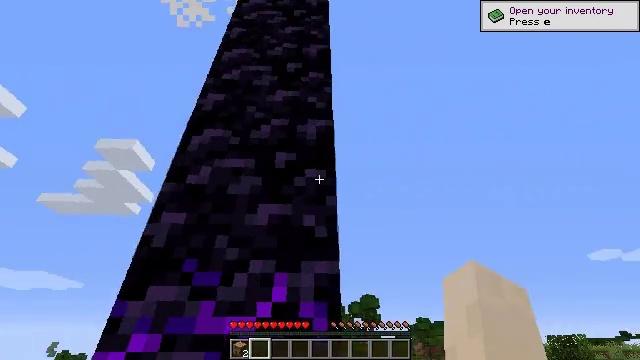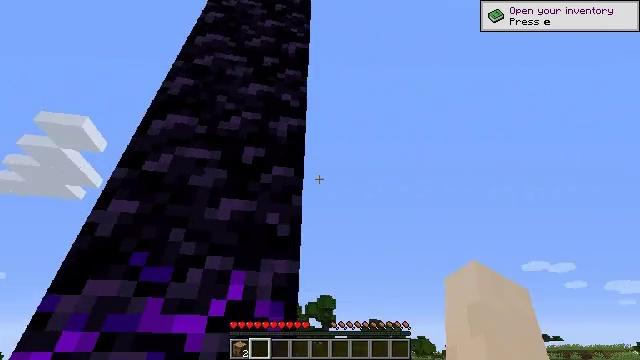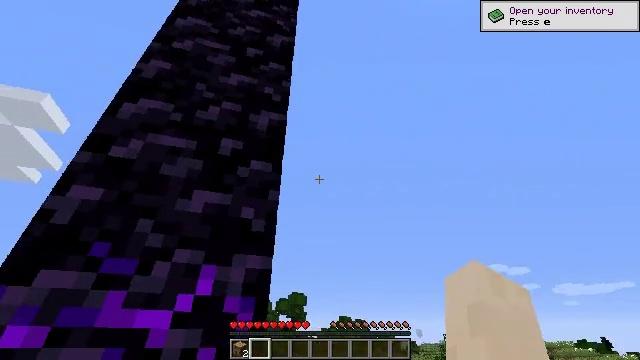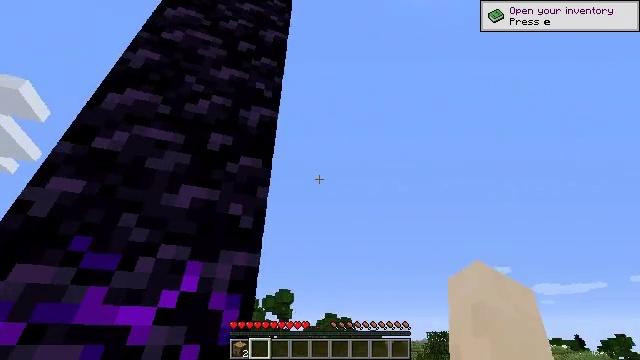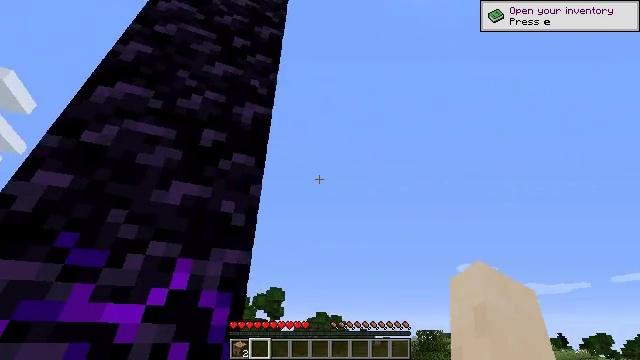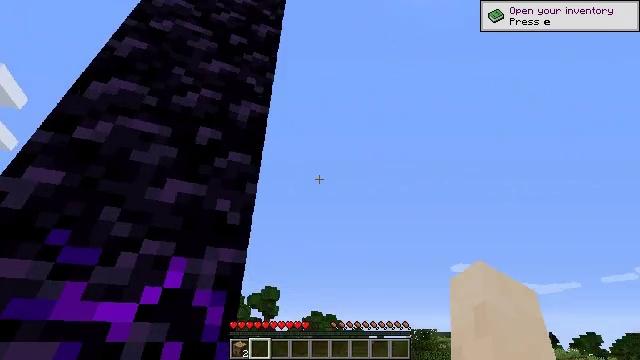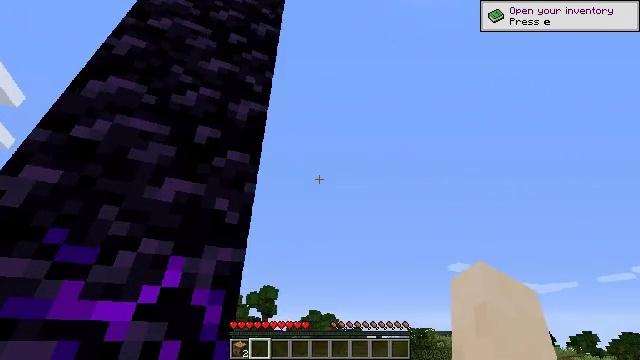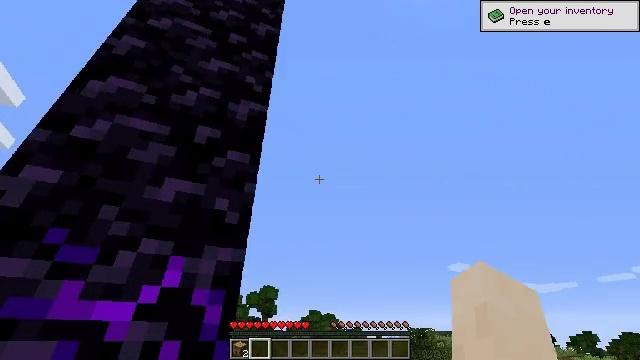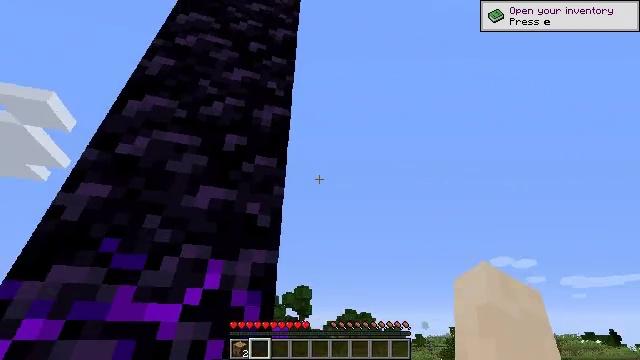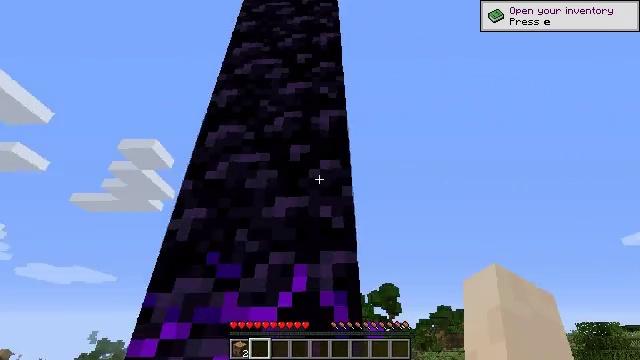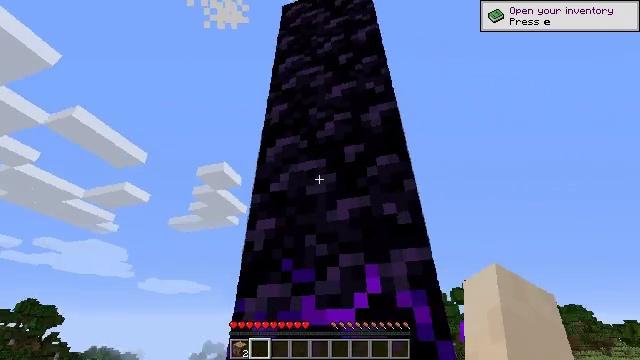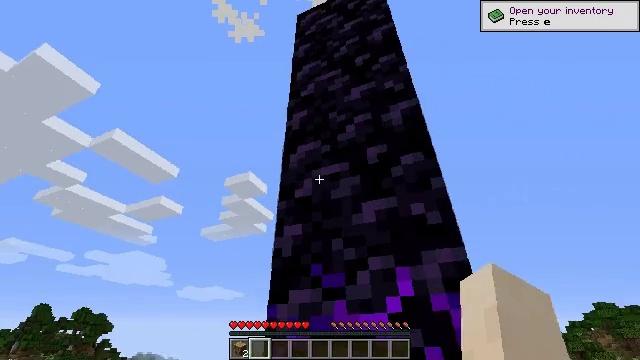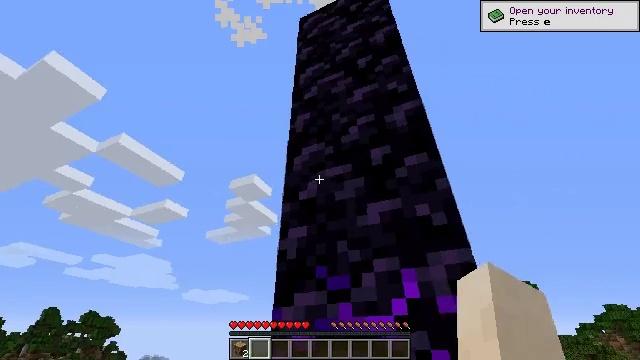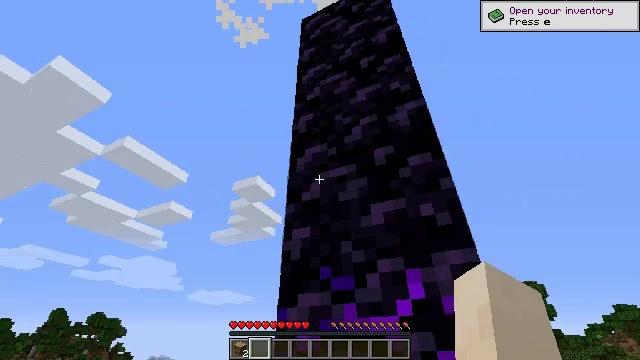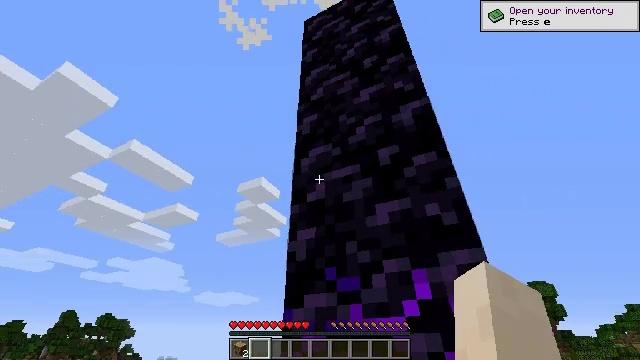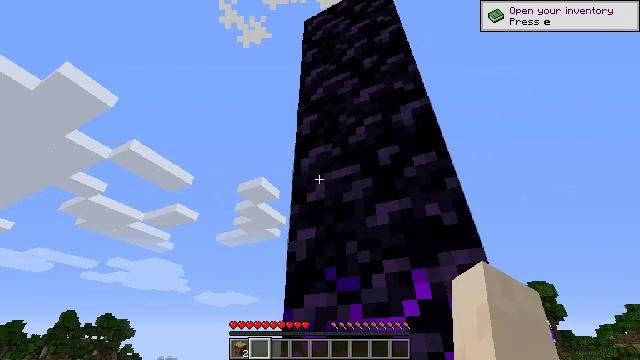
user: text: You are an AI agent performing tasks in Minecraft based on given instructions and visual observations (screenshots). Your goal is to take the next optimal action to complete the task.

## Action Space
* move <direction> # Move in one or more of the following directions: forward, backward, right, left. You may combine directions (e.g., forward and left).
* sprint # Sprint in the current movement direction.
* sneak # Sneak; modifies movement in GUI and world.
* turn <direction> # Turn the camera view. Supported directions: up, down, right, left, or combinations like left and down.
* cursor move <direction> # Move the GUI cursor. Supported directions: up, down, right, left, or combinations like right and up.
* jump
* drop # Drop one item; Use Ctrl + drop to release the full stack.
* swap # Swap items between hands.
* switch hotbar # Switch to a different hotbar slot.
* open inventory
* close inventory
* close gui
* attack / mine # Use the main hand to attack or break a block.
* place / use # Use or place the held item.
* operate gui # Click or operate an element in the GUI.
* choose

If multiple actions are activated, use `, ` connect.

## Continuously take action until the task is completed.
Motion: motion action
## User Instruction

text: Mine magma blocks for light and decoration.
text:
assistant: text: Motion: turn right
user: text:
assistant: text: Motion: turn right
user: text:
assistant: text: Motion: turn right
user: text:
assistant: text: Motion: turn right
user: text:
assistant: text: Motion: turn right
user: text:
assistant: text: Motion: no_op
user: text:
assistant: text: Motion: no_op
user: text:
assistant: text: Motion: turn left
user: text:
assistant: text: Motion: turn left
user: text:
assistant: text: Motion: turn left
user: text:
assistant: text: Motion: turn left
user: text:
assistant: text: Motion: turn left
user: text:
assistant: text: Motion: no_op
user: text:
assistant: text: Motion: turn left
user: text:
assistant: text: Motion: no_op
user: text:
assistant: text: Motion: no_op
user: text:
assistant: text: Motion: no_op
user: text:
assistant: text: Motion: no_op
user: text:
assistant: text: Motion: no_op
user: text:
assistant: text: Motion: no_op
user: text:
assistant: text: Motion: no_op
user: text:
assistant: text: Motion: no_op
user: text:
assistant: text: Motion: no_op
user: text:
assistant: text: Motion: turn right and up
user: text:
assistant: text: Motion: turn right and up
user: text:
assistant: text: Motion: turn right and up
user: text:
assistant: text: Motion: turn right and up
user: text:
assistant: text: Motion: no_op
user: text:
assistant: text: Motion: no_op
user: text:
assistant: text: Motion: no_op